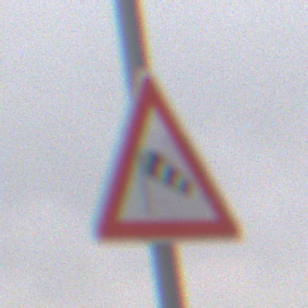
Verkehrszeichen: SeitenwindVonLinks
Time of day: Midday
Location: Outdoor (RoadRail)
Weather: Overcast
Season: NotSpecified
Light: Natural